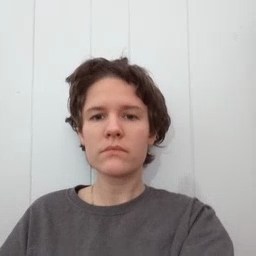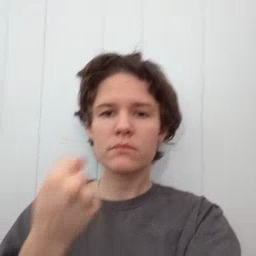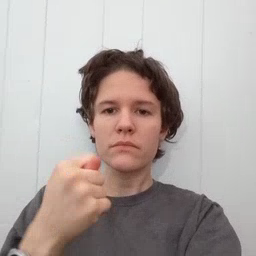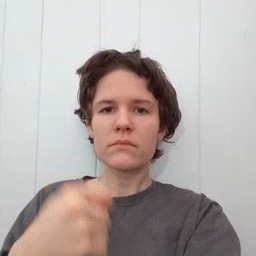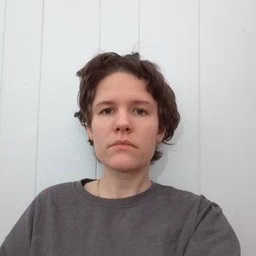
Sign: toy